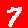
Digit: 7